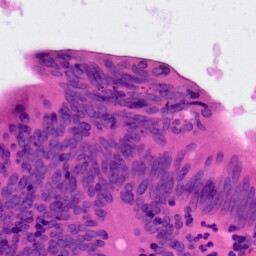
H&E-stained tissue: Colon